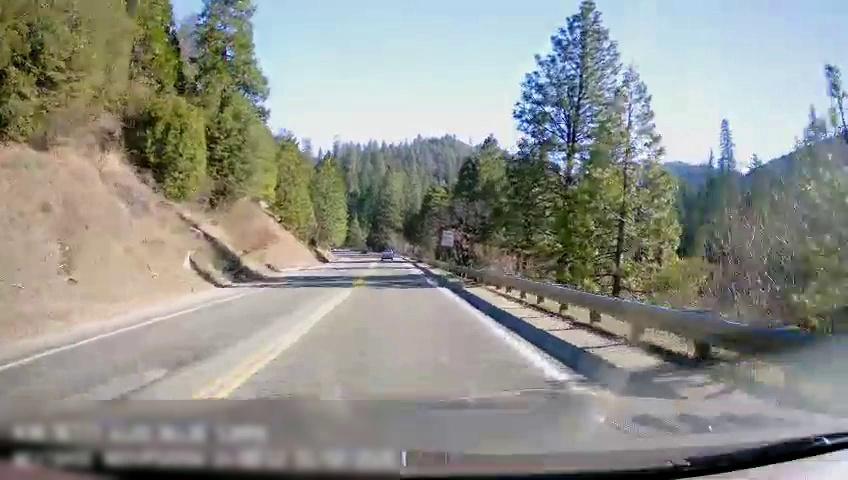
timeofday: Day
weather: Sunny
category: Drivable Space
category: Drivable Space
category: Vehicles | Truck
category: Lanes | Opposite Lane
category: Lanes | Current Lane
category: Lanes | Opposite Lane
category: Lanes | Current Lane
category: Traffic | Signs